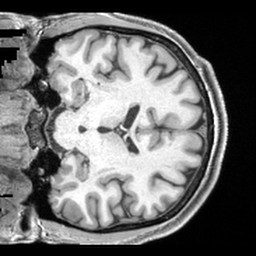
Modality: T1w
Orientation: coronal